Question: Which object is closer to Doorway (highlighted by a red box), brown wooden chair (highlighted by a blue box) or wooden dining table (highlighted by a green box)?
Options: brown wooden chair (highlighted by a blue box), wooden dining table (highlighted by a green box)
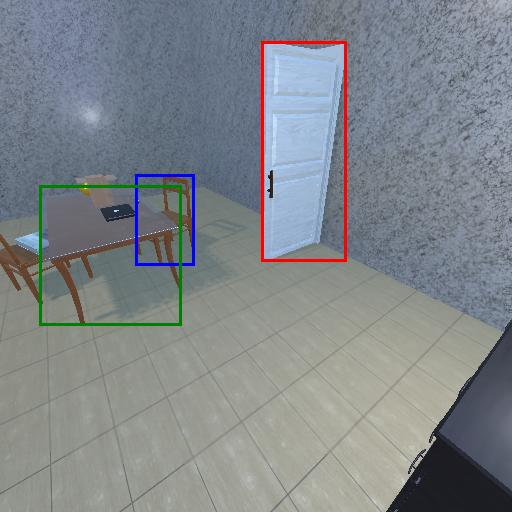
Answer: brown wooden chair (highlighted by a blue box)